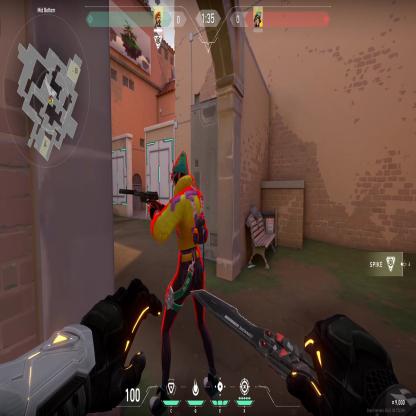
Label: enemy